Question: I'm perfectly aware this is a google away. Unfortunately I don't know the of the chart I'm looking for. So I'm unable to make a reasonable search for plugins or API's. Please be kind.
What is this type of charts called?
Draw a chart similar to below in a webbrowser, given input as a list of "sizes". Preferably with a jquery plugin or javascript API.
In the image below the sizes happens to be Disk-sizes.

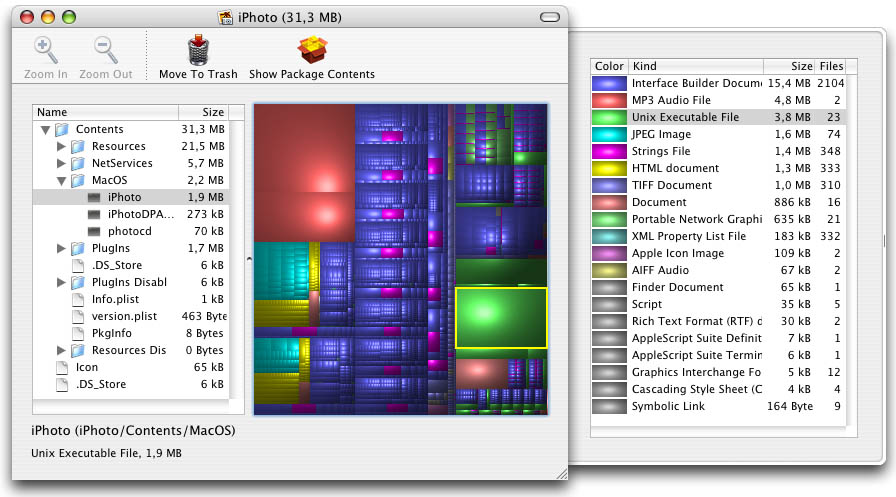
Answer: This is called a Tree Map. You can reproduce using a number of JavaScript libraries. Here are a couple:
1. Protovis
2. D3.js
Note: D3 is actually a rewrite of Protovis.